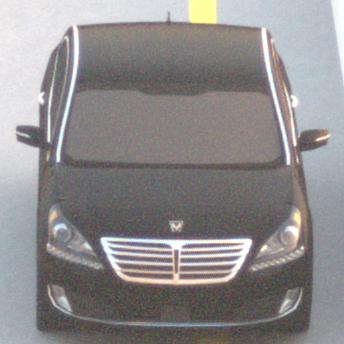
Make: Hyundai
Model: Equus
Detailed model: Gen. 2 VI
Model produced from: 2009
Model produced until: 2016
Doors: 4
Color: black
Road condition: dry road
Daytime: sunrise or sunset
Contrast: medium contrast